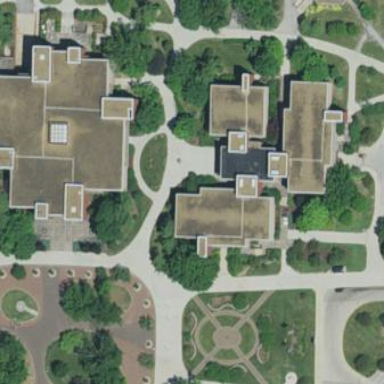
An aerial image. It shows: View of university building.